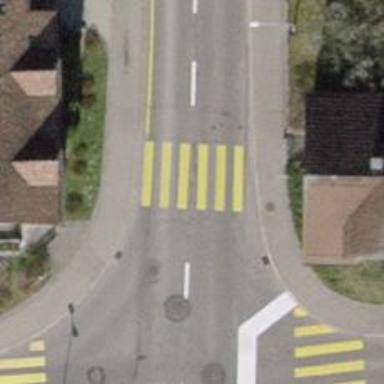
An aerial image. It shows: Uncontrolled footway crossing with markings.